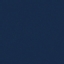
Land use / land cover: SeaLake